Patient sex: M
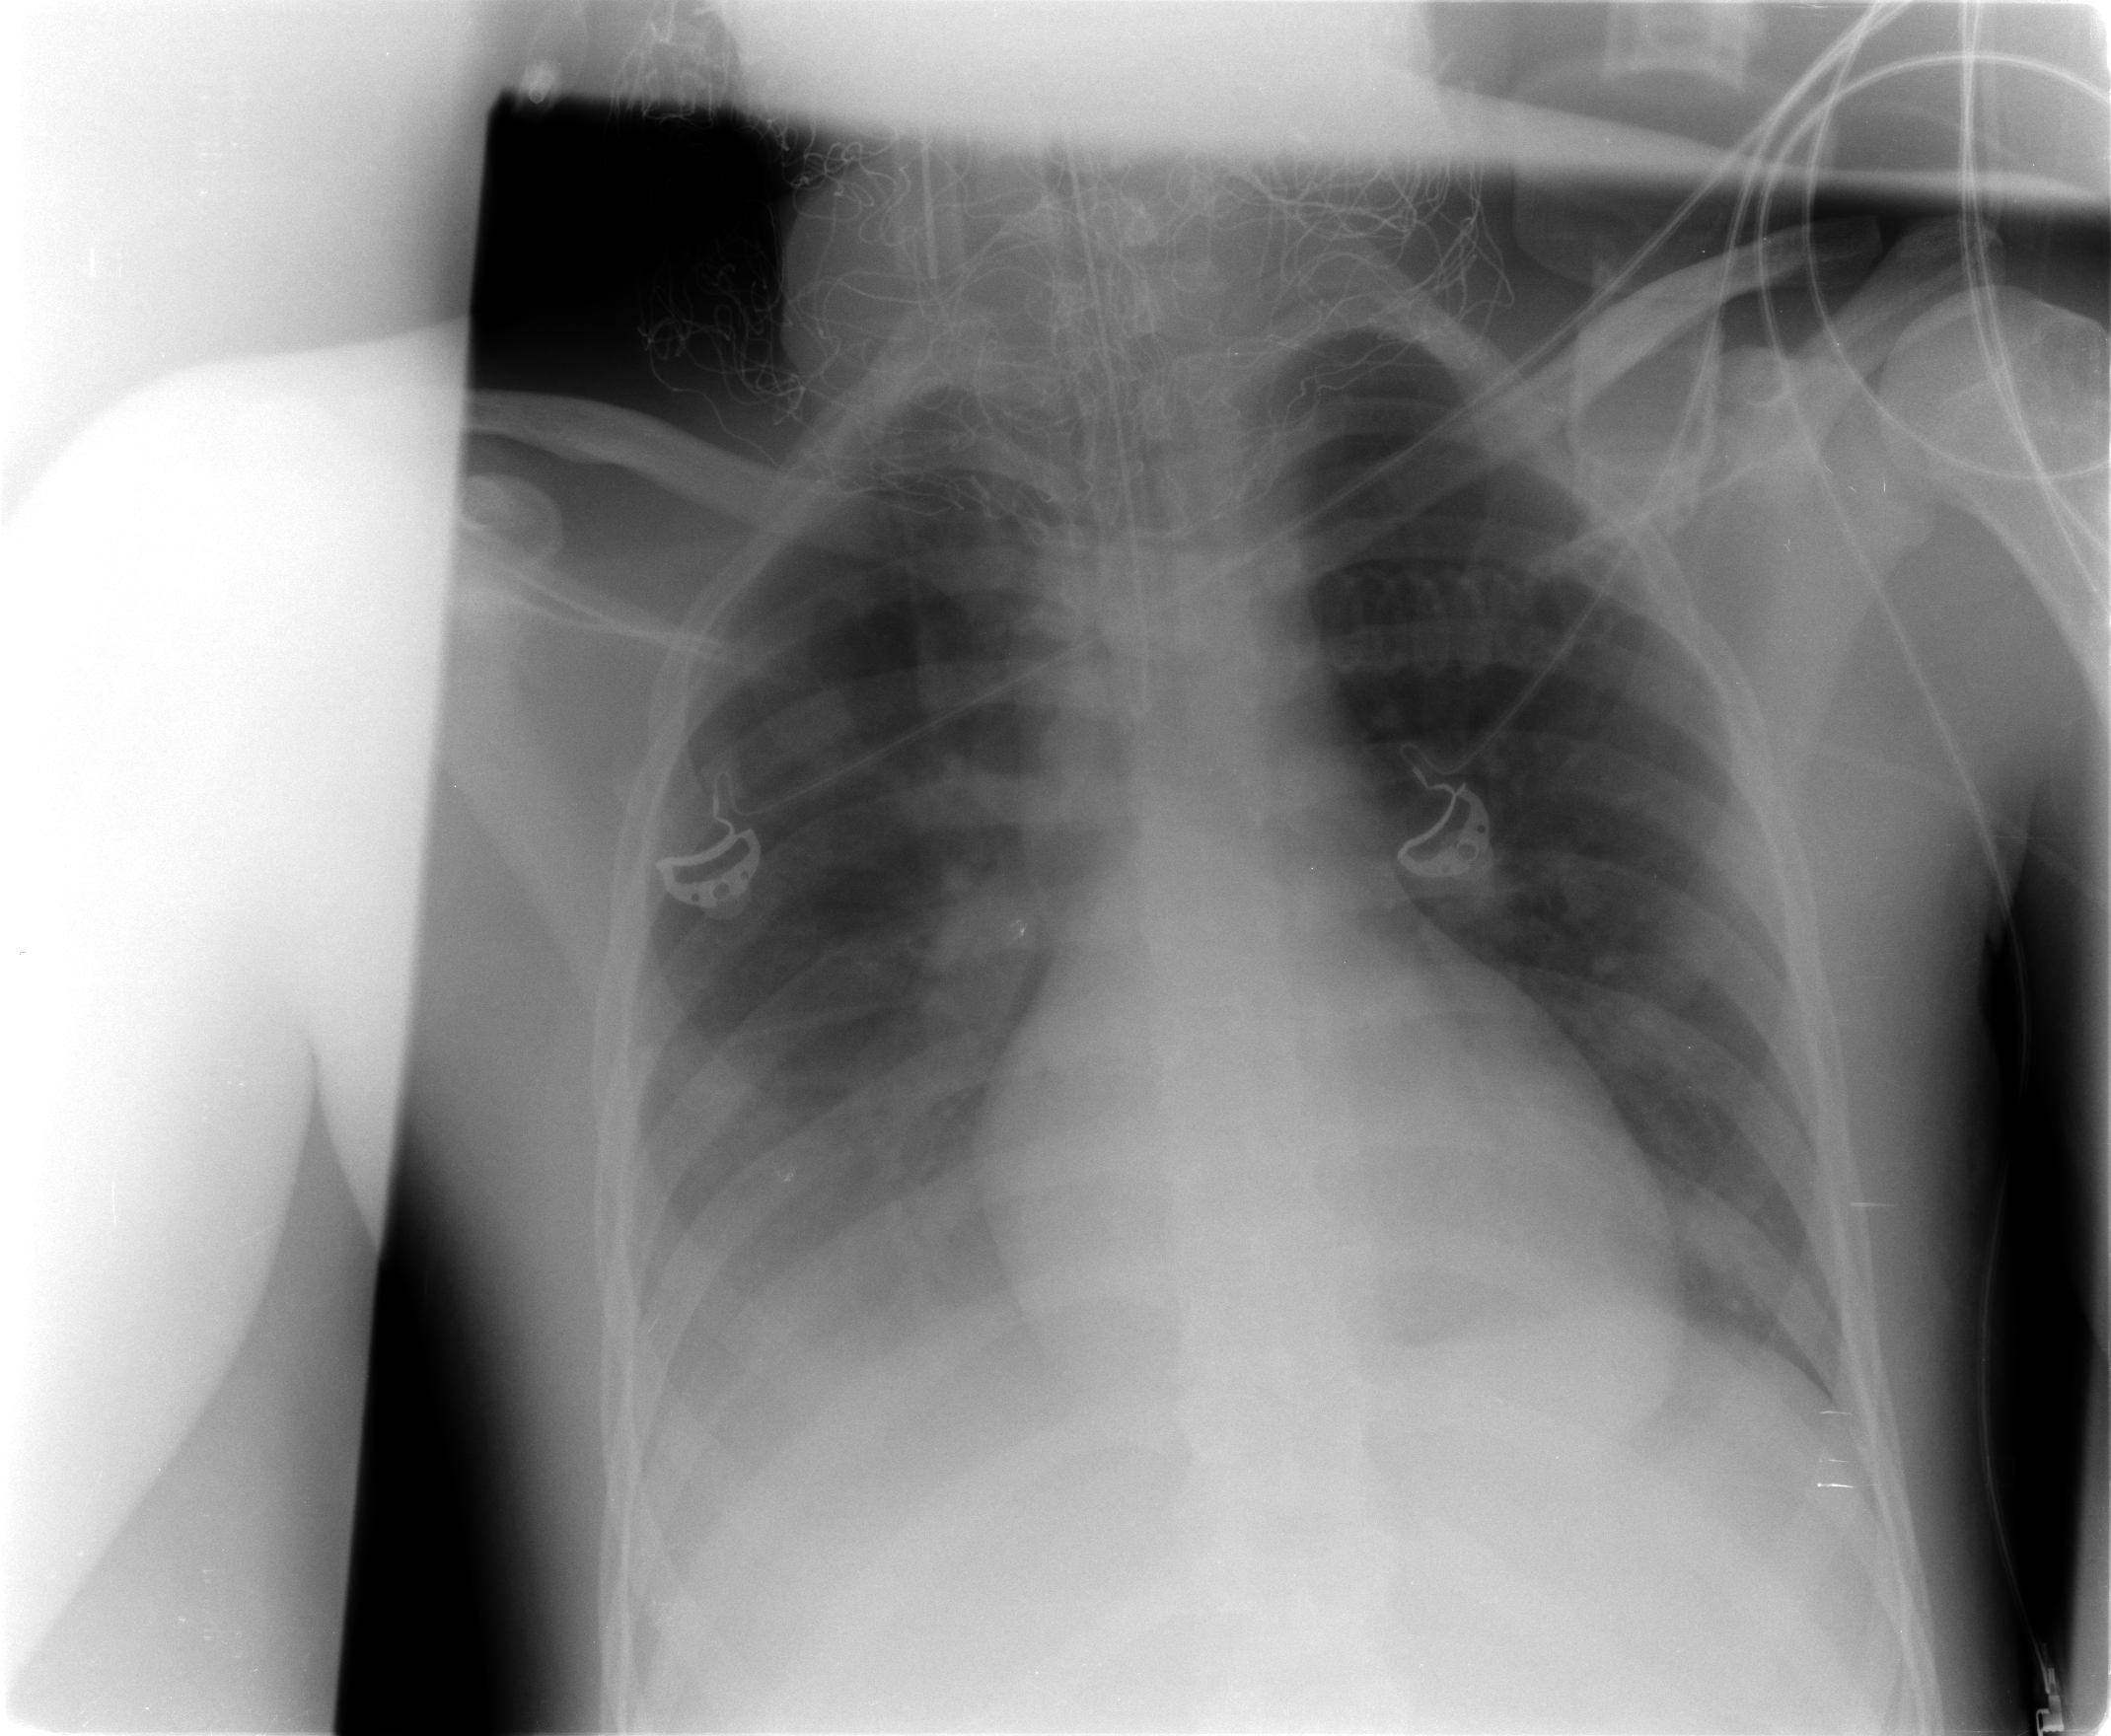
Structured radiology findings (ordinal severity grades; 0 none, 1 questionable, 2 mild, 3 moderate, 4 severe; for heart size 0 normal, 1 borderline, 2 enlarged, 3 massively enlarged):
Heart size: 0
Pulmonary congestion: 0
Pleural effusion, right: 3
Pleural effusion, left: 0
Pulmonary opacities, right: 0
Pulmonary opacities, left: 0
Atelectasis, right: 2
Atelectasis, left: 1